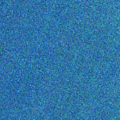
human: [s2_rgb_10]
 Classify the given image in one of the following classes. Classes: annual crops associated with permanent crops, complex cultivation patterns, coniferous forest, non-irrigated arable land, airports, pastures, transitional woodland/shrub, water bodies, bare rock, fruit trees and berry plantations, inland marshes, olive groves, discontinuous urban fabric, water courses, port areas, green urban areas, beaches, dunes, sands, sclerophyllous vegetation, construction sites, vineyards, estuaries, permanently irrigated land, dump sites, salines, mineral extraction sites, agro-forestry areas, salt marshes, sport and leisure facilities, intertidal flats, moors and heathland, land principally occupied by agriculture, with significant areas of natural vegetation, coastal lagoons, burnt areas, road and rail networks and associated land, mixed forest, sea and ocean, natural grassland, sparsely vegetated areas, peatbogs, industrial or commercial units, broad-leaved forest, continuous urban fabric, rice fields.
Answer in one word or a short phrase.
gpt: sea and ocean